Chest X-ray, PA view. Patient: 63 years old, sex M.
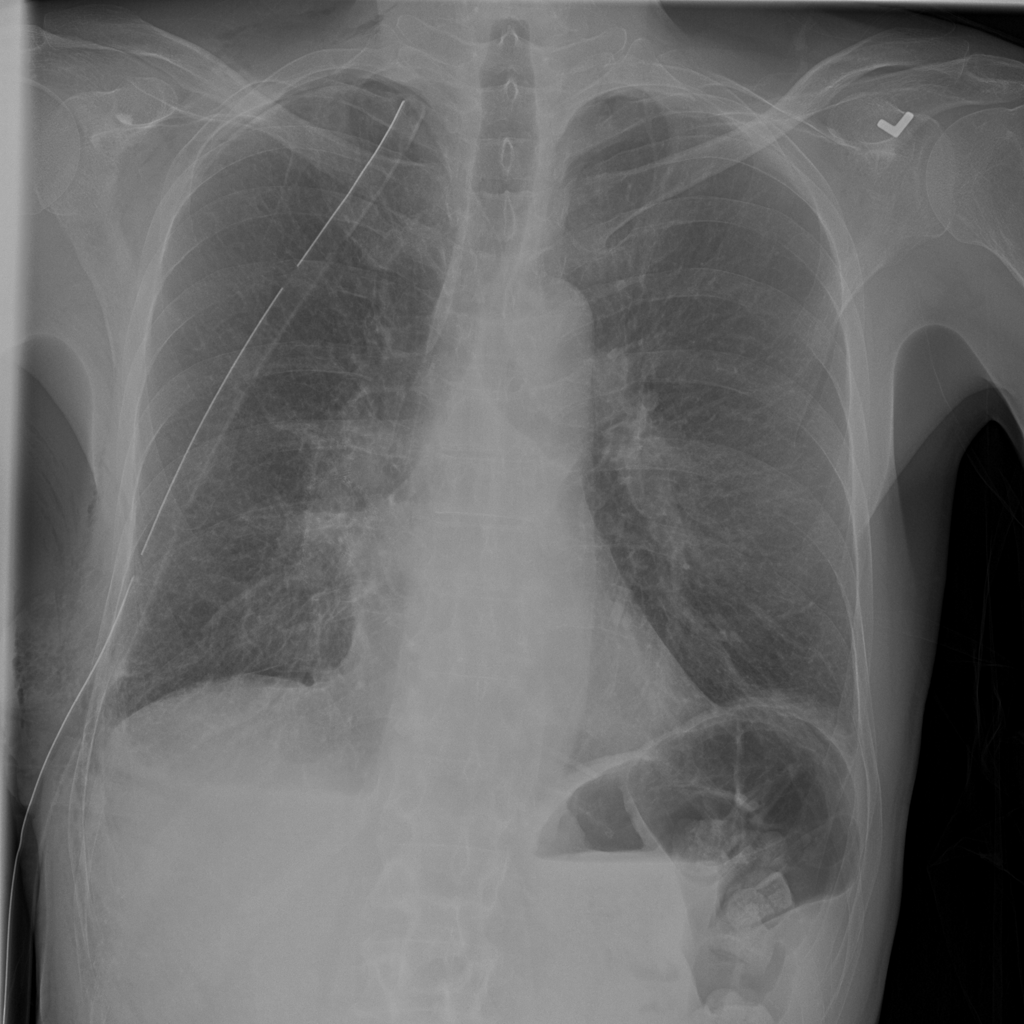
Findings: Atelectasis, Emphysema, Pneumothorax